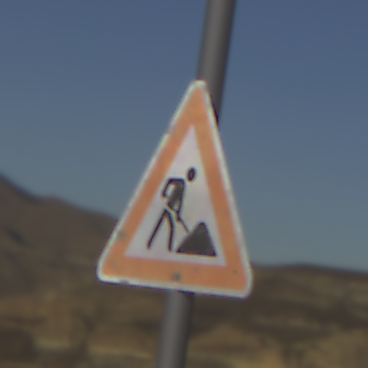
Verkehrszeichen: Arbeitsstelle
Umgebung: Outdoor, Nature
Tageszeit: SunriseSunset
Wetter: Clear
Licht: Natural
Jahreszeit: NotSpecified
Kontrast: HighContrast